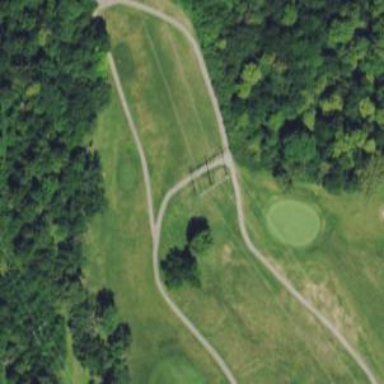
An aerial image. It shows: Path used for both walking and golf.